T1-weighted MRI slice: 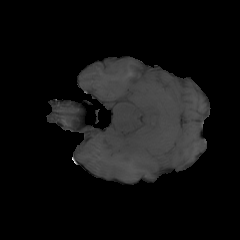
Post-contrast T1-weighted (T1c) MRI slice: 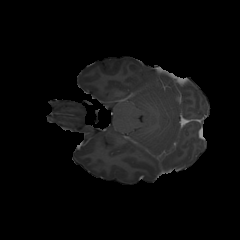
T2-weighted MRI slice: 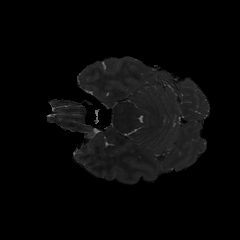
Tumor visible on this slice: no